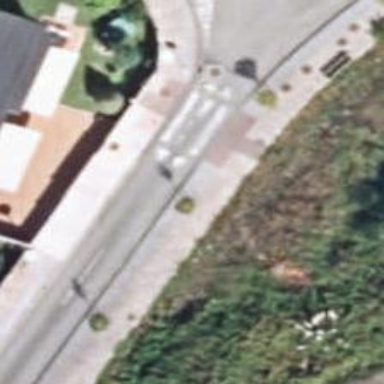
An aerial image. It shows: Marked road crossing with traffic calming table.